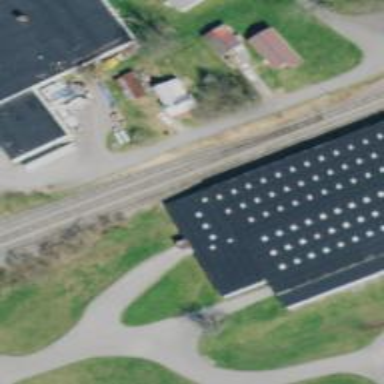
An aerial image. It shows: Railway siding with rails.